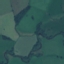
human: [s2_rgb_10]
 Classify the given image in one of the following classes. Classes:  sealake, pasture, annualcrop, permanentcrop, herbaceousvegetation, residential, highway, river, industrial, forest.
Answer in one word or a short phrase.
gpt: Pasture